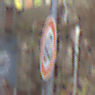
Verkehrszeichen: Geschwindigkeit60
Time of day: MorningAfternoon
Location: Outdoor (Urban)
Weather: PartlyCloudy
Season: NotSpecified
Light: Natural